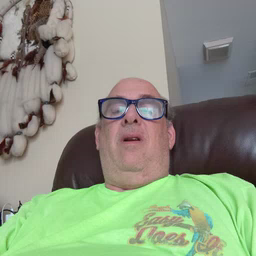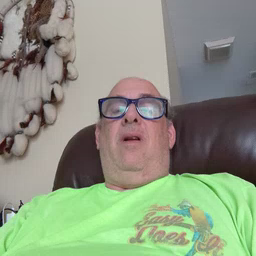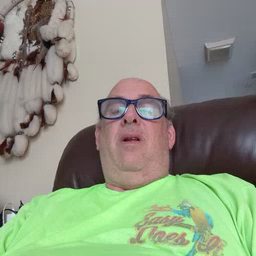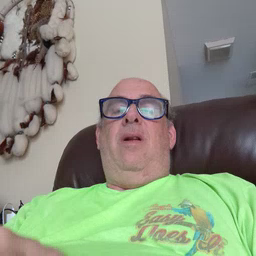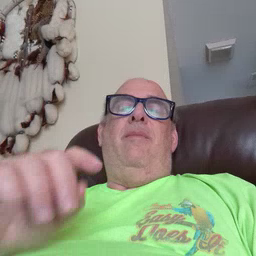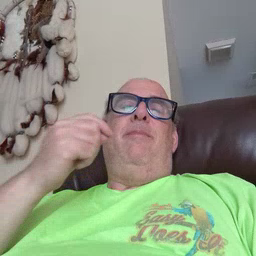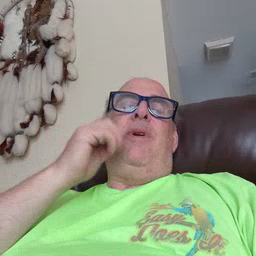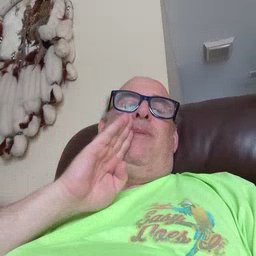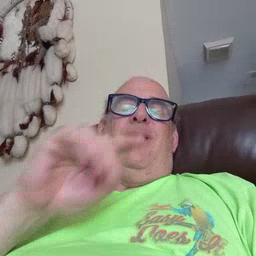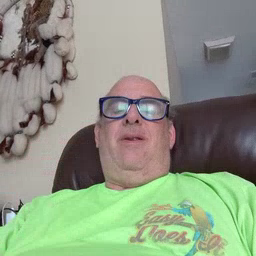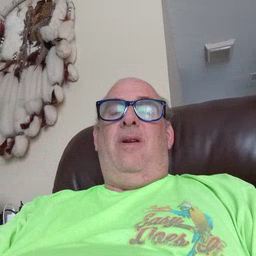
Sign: bee